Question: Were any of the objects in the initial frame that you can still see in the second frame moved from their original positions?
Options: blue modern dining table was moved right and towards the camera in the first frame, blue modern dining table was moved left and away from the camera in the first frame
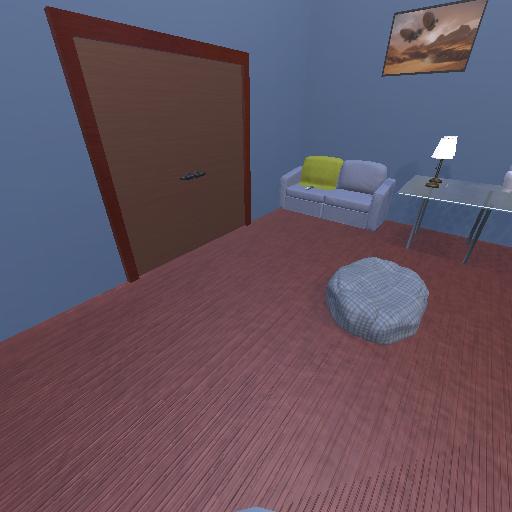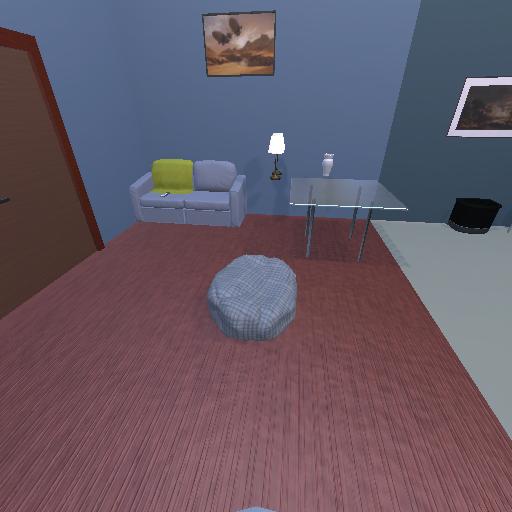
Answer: blue modern dining table was moved right and towards the camera in the first frame